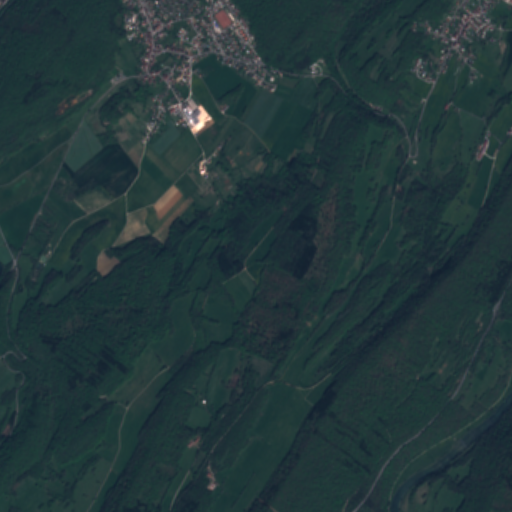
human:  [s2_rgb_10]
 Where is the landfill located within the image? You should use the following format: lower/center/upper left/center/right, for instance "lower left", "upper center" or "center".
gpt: The landfill is located in the lower left of the image.
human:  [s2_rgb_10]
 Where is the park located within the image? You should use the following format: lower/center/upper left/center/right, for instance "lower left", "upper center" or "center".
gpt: The park is located in the upper of the image.
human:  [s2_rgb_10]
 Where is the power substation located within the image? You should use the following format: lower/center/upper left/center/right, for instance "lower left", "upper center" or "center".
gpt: The power substation is located in the upper right of the image.
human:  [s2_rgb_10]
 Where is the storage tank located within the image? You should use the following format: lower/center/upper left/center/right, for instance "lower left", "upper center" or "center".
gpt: The storage tank is located in the upper center of the image.
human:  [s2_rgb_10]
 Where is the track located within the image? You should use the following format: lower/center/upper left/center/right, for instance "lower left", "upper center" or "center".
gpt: There is no track in the image.